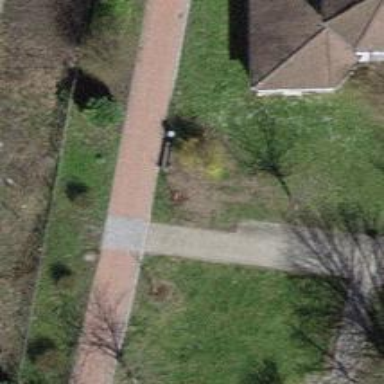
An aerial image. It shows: Brown bench.